RGB frame:
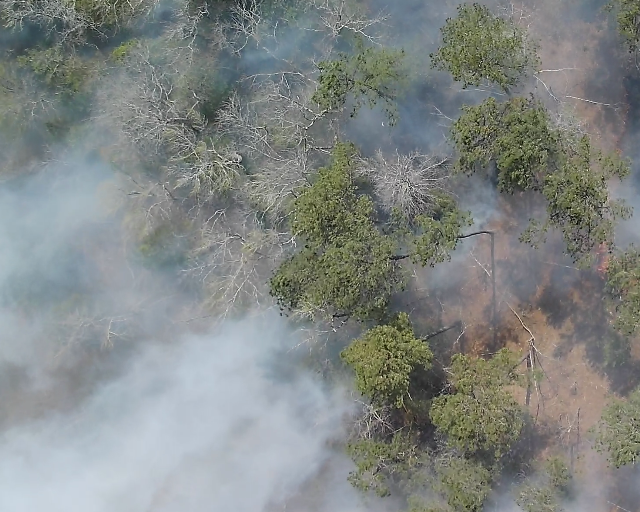
Thermal frame:
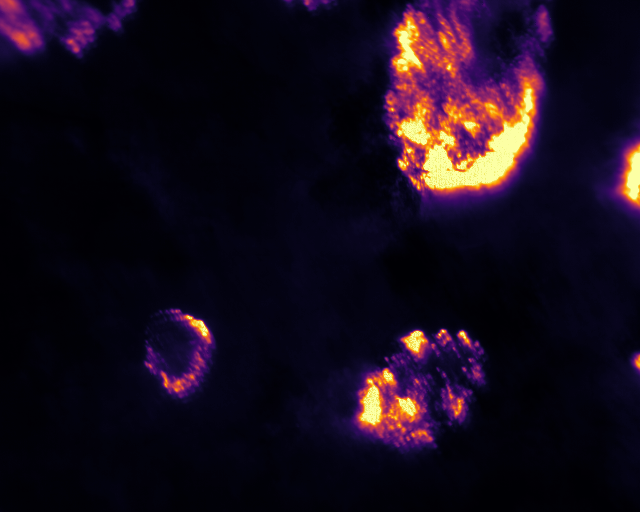
Captured: 2026-02-26 02:30:07
Pixels at or above 80 °C: 23786 (fraction of frame: 0.07259)